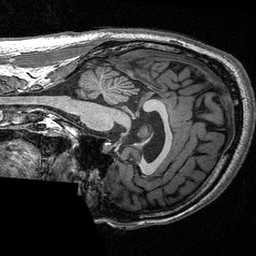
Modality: T1w
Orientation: sagittal
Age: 20
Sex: male
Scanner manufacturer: siemens
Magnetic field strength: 3 T
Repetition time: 2.53 s
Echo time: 0.00309 s